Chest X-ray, AP view. Patient: 46 years old, sex M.
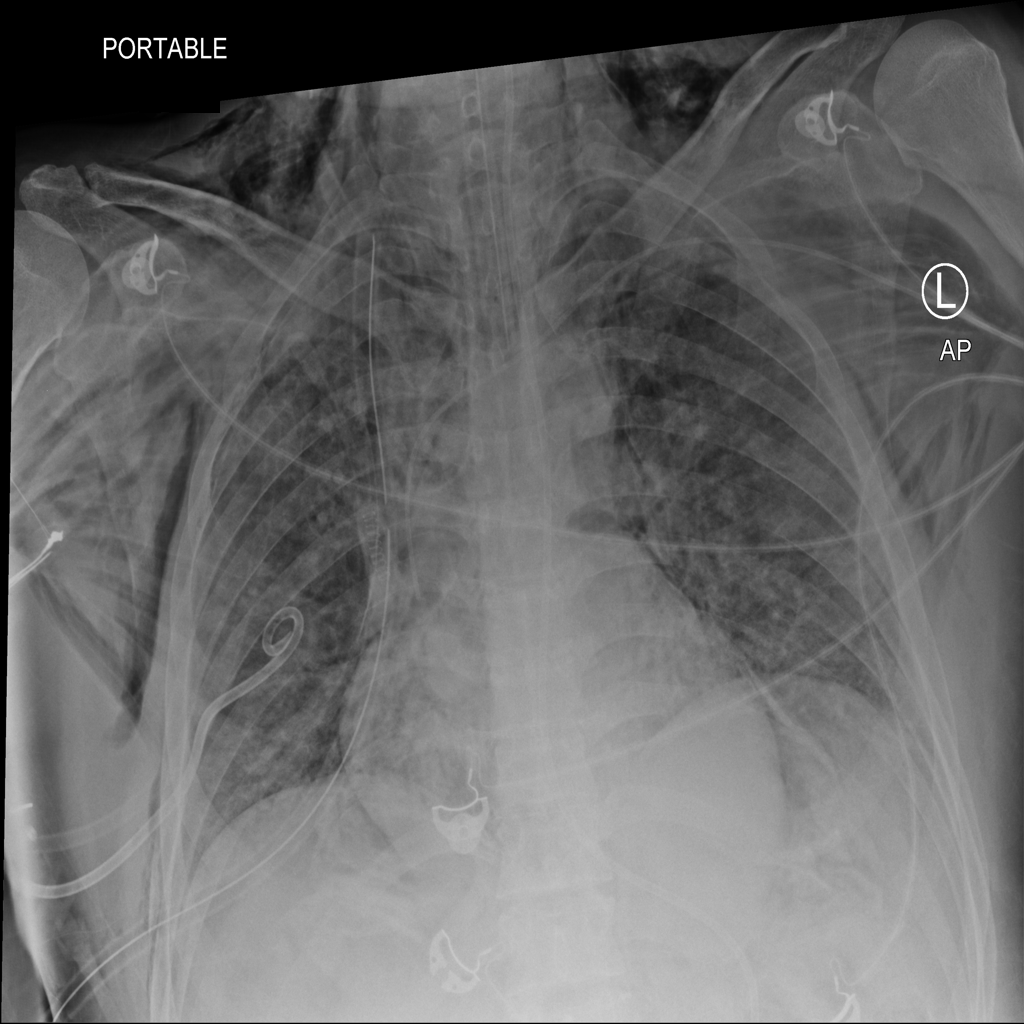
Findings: No Finding